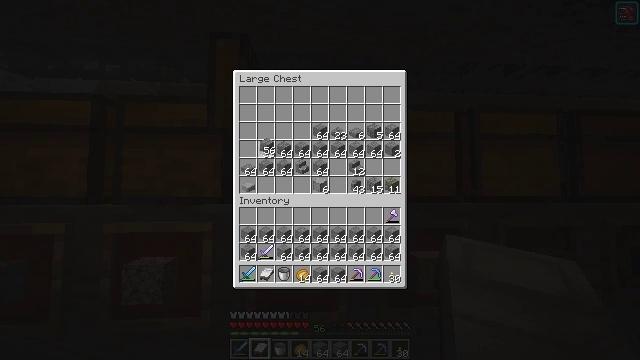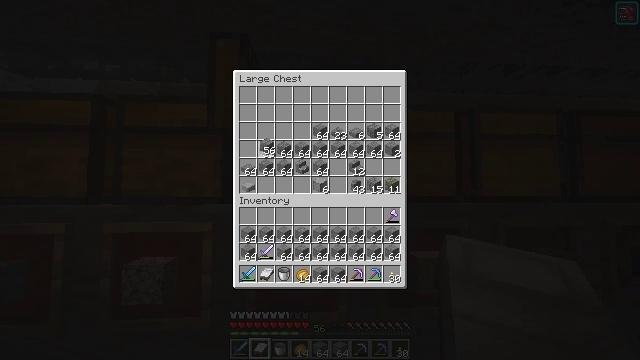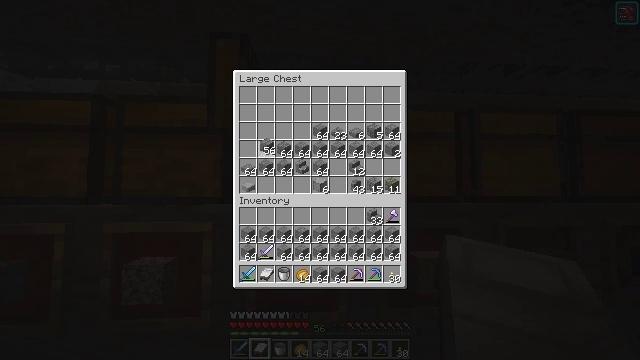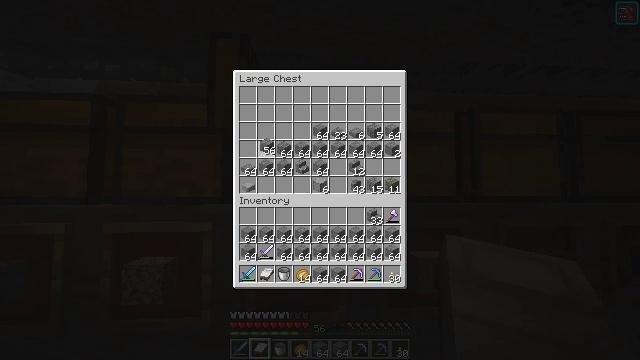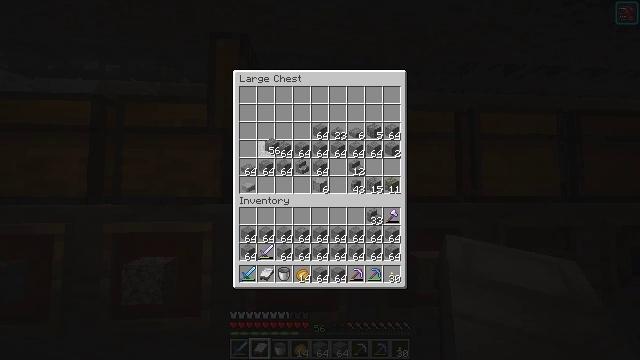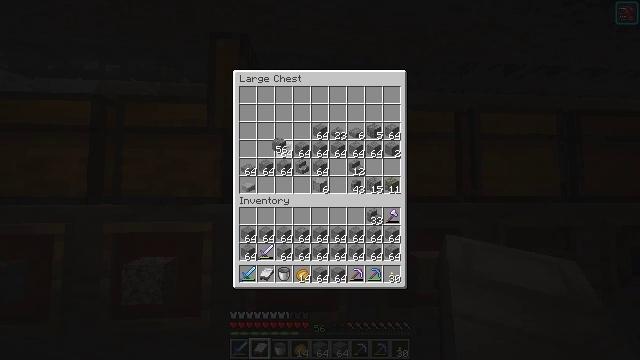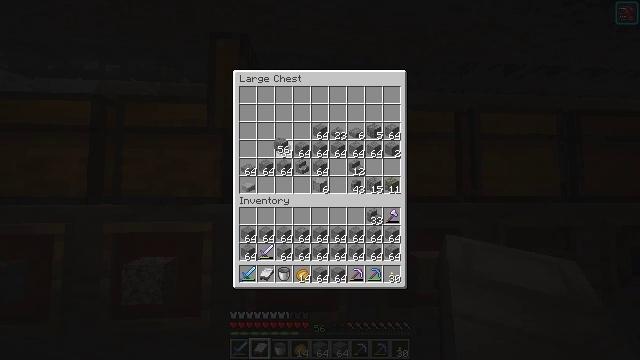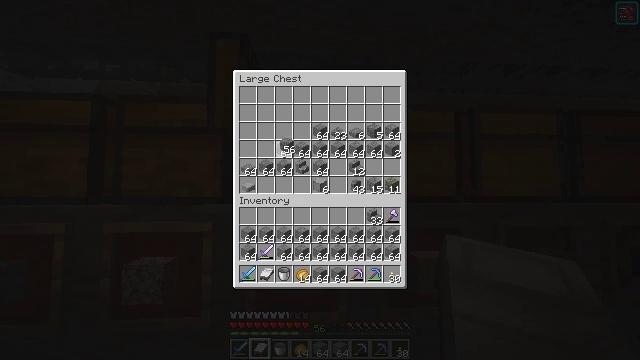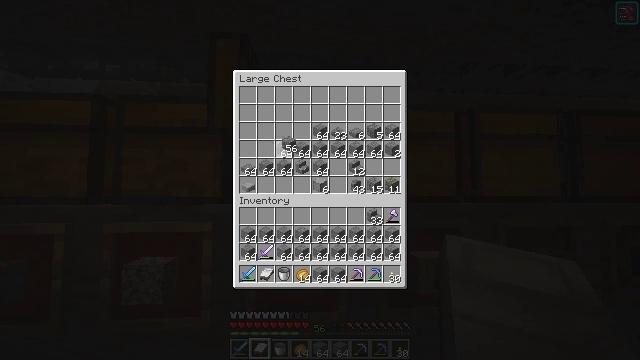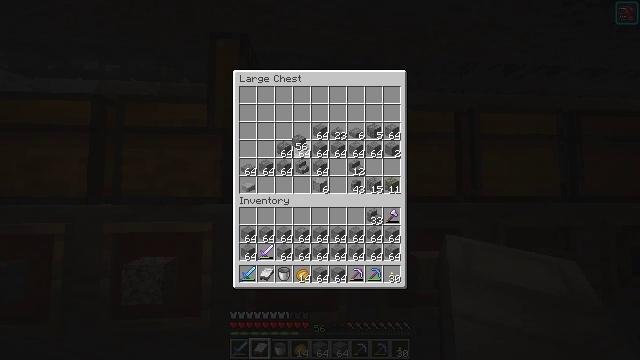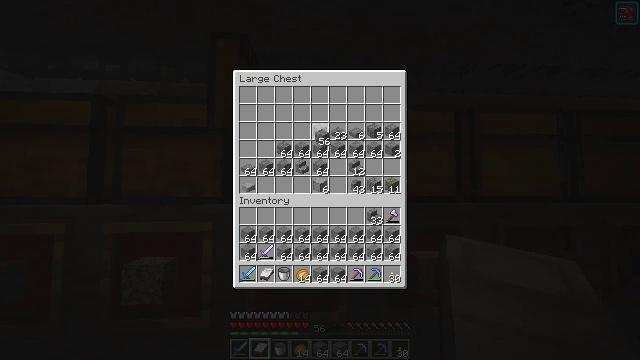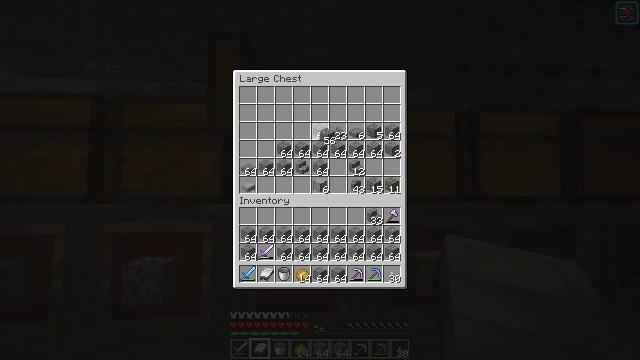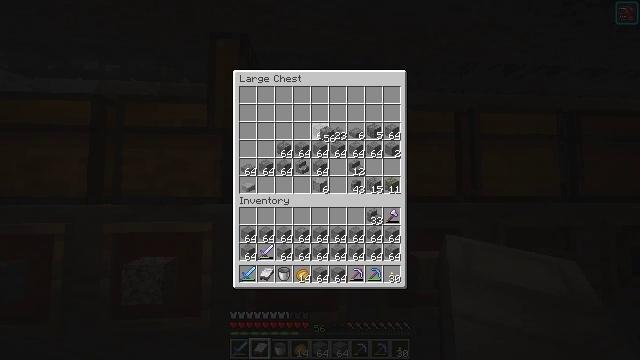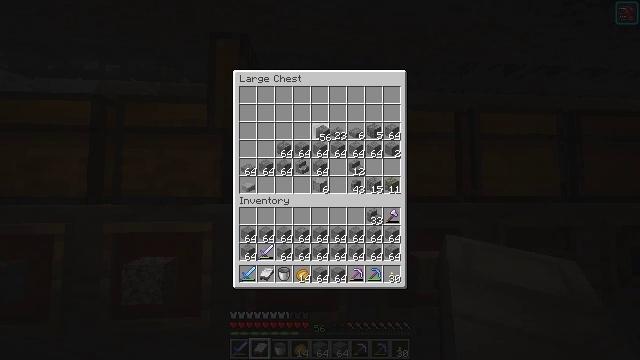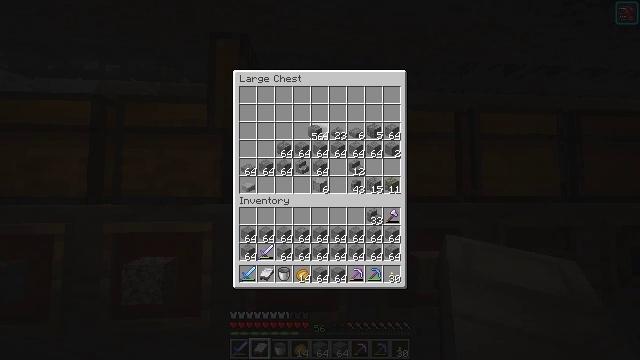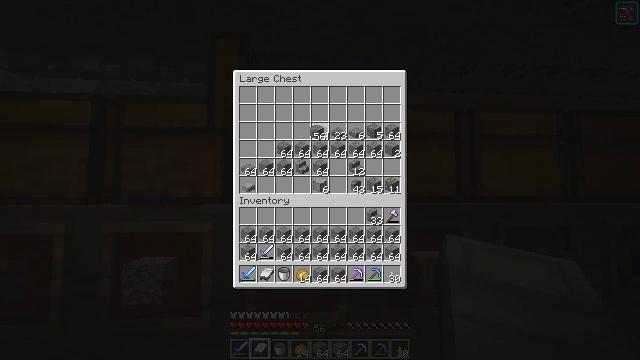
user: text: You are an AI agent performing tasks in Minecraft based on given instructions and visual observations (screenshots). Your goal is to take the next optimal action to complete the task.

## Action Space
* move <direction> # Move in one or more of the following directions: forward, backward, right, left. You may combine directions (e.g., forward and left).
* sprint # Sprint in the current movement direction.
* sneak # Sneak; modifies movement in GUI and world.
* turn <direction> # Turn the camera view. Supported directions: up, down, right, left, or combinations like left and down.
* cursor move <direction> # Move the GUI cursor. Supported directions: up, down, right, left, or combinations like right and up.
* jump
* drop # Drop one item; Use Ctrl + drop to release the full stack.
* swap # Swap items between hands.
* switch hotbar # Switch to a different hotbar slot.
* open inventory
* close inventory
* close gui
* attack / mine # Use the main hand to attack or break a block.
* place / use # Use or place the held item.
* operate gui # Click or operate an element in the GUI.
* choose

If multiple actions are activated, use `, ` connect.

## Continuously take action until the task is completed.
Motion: motion action
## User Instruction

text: Remove a stone from the inventory.
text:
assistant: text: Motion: sneak, operate gui
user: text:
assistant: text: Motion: sneak
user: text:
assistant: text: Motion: sneak
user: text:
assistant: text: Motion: sneak
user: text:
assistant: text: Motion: sneak
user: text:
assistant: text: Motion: sneak
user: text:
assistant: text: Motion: sneak
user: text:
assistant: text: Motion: sneak
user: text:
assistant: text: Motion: sneak, cursor move right
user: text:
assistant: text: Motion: sneak, cursor move right
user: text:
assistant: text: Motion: sneak
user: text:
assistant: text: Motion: sneak
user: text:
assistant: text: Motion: sneak
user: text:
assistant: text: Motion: sneak, cursor move left
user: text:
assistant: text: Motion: sneak
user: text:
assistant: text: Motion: sneak
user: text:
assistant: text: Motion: sneak
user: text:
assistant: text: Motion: sneak
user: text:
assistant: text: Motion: sneak
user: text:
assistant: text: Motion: sneak, operate gui
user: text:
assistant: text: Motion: sneak, operate gui
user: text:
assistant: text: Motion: sneak, operate gui
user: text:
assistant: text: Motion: sneak
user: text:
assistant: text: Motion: sneak
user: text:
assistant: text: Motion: sneak
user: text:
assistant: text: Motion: sneak
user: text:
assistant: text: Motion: sneak
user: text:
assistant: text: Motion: sneak
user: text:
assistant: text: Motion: sneak
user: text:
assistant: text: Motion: sneak